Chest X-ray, PA view. Patient: 57 years old, sex M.
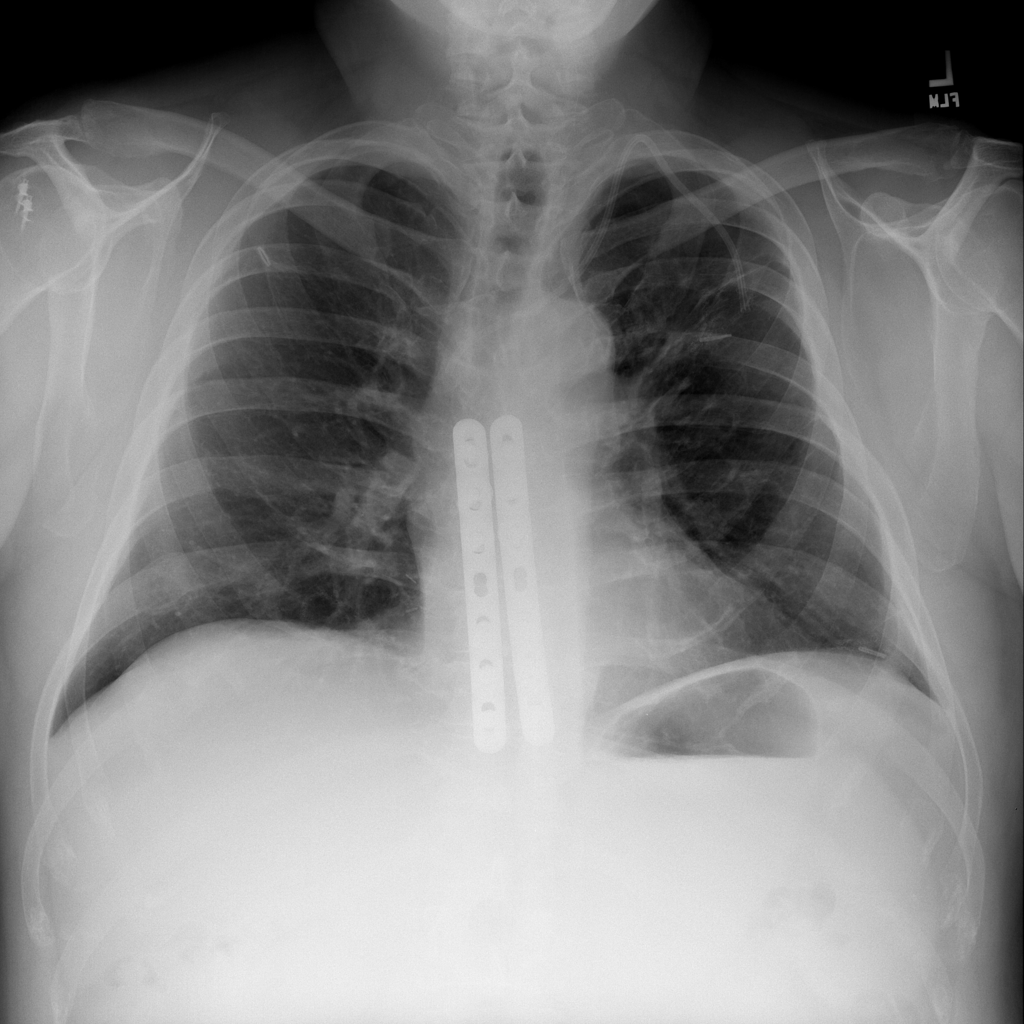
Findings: Mass